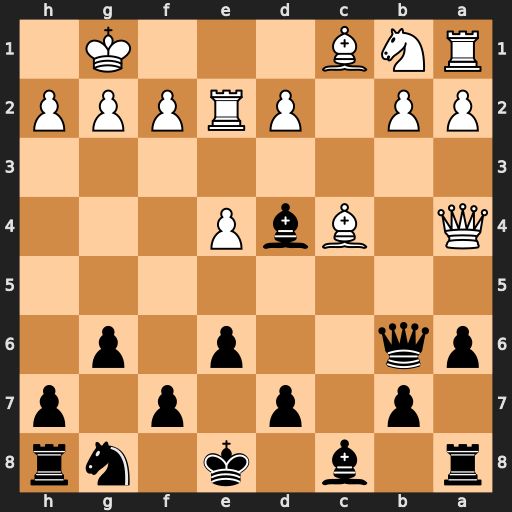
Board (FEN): r1b1k1nr/1p1p1p1p/pq2p1p1/8/Q1BbP3/8/PP1PRPPP/RNB3K1
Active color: b
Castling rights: kq
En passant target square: -
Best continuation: Bxb2 Nc3 Bxa1